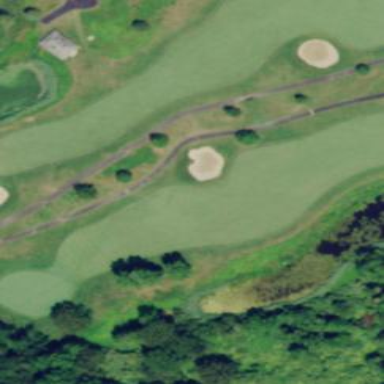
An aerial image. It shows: Golf fairway surrounded by grass.